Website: crate-barrel
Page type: account-selection
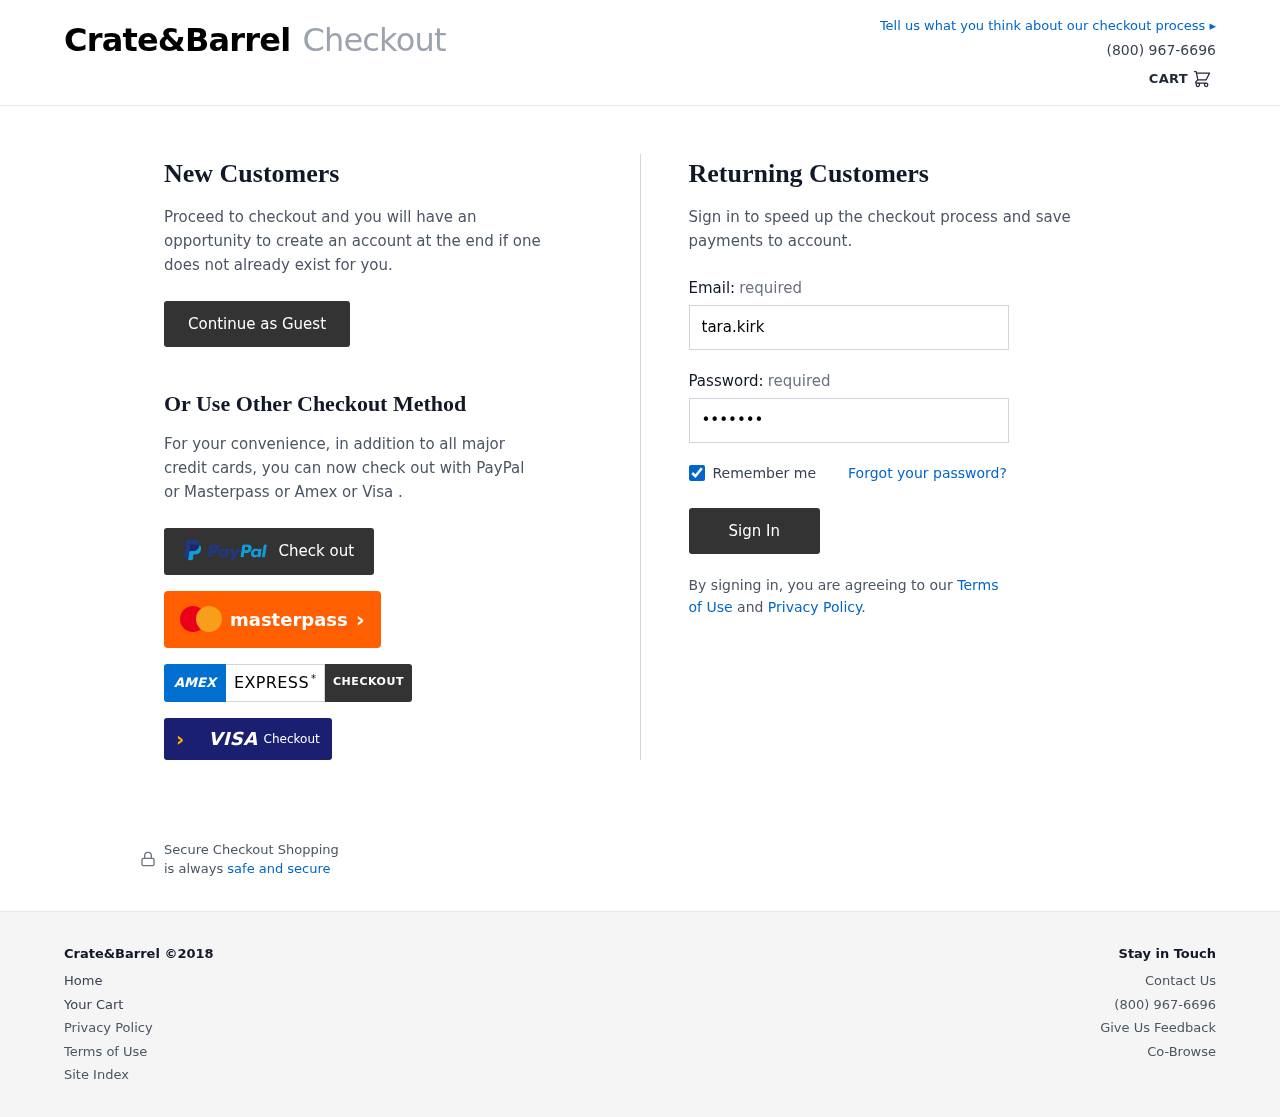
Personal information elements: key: PII_LOGIN_USERNAME
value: tara.kirk